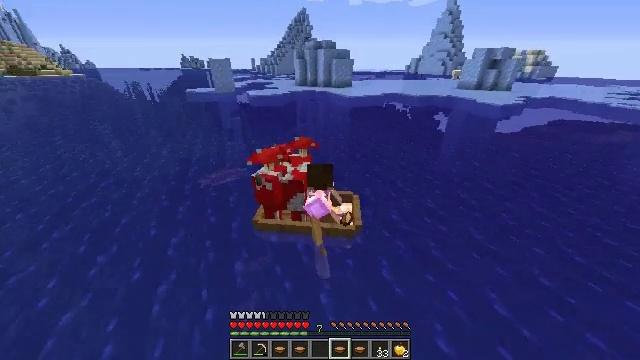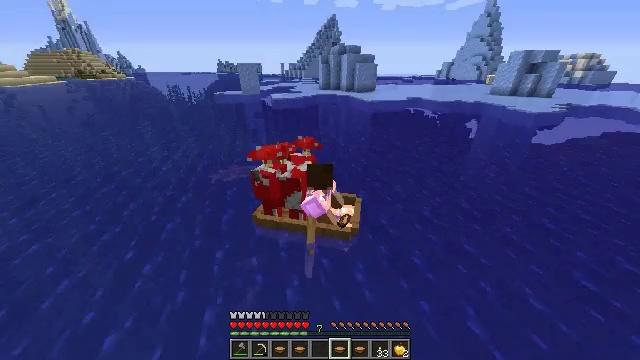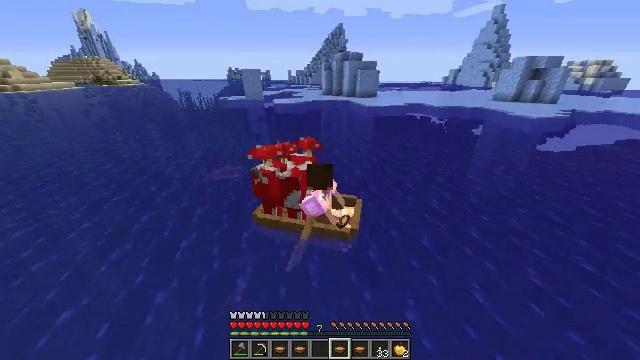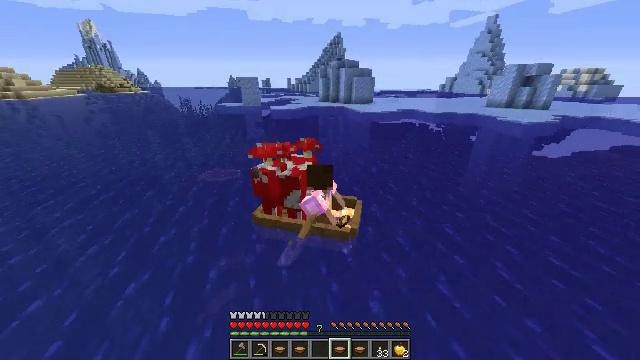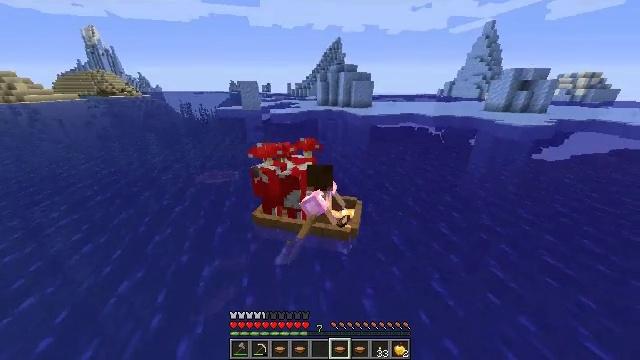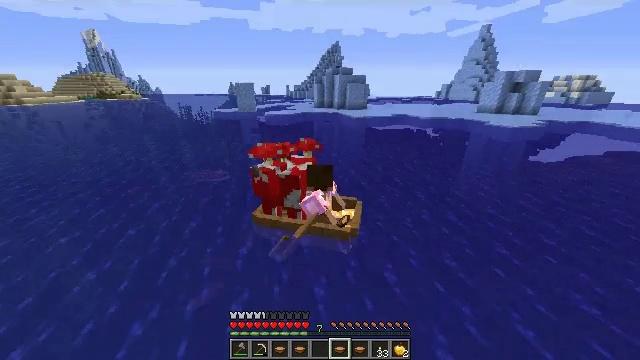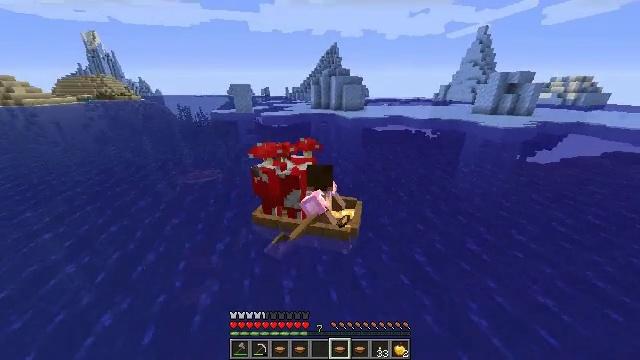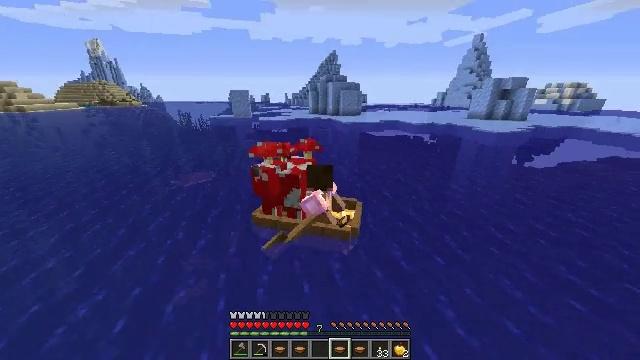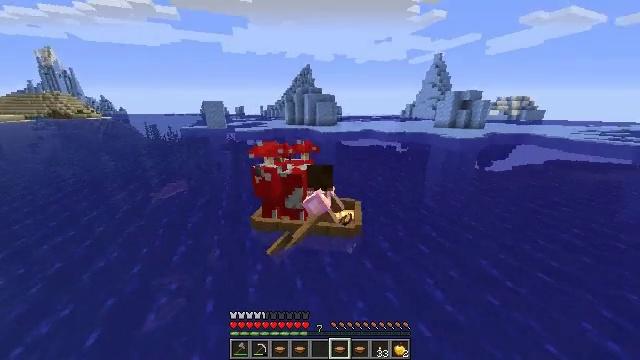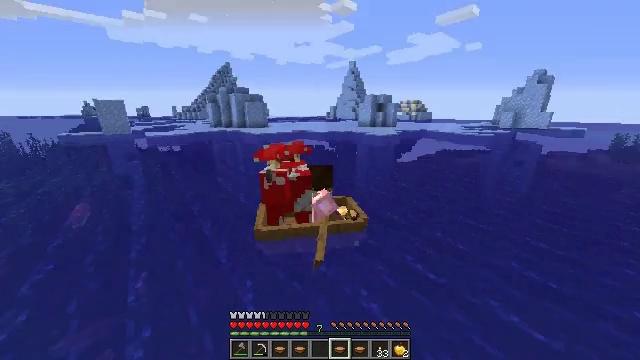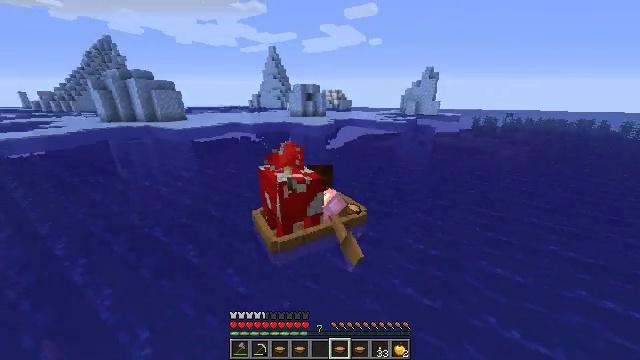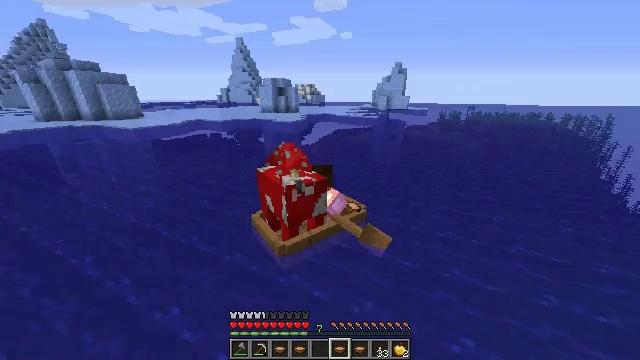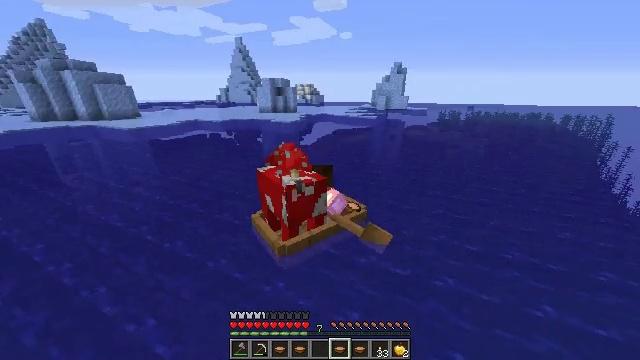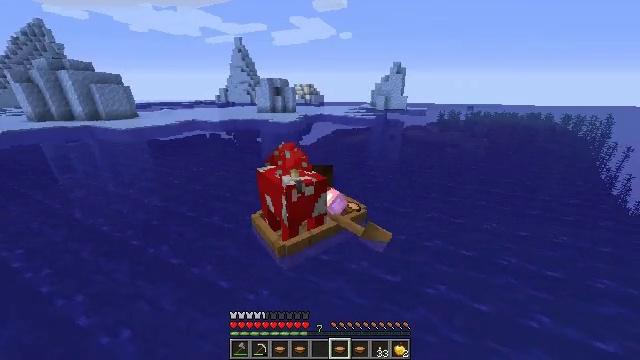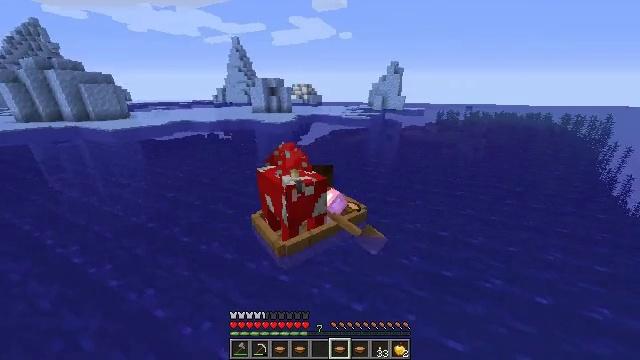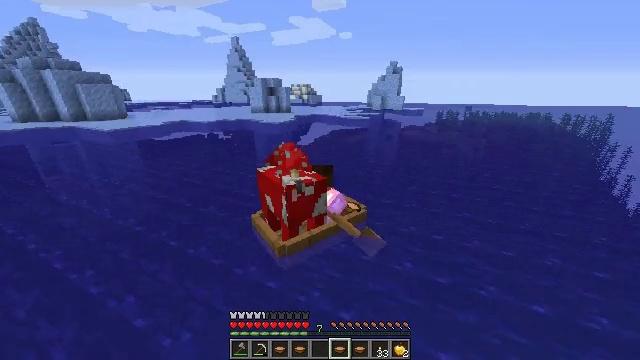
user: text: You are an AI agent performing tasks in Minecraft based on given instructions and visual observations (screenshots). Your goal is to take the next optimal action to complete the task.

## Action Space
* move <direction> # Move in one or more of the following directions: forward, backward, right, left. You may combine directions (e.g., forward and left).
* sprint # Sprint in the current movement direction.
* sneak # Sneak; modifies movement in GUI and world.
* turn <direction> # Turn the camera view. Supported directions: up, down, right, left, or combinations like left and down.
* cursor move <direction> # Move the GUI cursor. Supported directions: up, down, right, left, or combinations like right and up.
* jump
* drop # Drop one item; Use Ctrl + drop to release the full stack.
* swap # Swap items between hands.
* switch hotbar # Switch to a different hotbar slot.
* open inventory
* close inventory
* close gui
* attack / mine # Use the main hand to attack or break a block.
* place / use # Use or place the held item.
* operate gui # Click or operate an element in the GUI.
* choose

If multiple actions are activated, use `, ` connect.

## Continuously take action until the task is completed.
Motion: motion action
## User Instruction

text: Drop a mushroom stew.
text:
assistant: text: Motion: move forward, sprint, turn left and up
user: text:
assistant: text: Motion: move forward, sprint, turn left and up
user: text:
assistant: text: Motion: move forward, sprint, turn left and up
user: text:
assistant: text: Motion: move forward, sprint, turn left and up
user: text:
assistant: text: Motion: move forward, sprint, turn left
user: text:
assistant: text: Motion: move forward, sprint
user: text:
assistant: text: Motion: move forward, sprint, turn up
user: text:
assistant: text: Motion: move forward, sprint, turn right and up
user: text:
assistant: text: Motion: move forward, sprint, turn right
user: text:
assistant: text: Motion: move forward, sprint, turn right and down
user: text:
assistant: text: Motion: move forward, sprint, turn right and down
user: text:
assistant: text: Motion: move forward, sprint
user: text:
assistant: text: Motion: move forward, sprint
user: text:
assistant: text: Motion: move forward, sprint
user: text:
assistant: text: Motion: move forward, sprint
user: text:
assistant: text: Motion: move forward, sprint
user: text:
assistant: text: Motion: move forward, sprint, turn right
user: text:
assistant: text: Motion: move forward, sprint, turn right
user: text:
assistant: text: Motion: move forward, sprint, turn right
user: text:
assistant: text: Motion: move forward, sprint
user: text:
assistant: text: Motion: move forward, sprint, turn right
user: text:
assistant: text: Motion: move forward, sprint, turn right
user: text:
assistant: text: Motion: move forward, sprint, turn right
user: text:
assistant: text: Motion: move forward, sprint, turn right
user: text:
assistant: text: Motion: move forward, sprint, turn right
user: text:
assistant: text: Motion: move forward, sprint, turn right
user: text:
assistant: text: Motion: move forward, sprint, turn right
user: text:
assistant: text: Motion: move forward, sprint
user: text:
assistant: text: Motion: move forward, sprint
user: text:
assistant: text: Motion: move forward, sprint